Question: I am trying to set up Application Insights on an ASP.NET MVC Web Application and I am not certain on the setup required.
I have added the 'Application Insights Telemetry SDK for Services' NuGet package to my project in Visual Studio 2012.
Can someone confirm if I need both the JavaScript in my HTML:

the following code in Global.asax:
'''
protected void Application_BeginRequest(object sender, EventArgs e)
{
ServerAnalytics.BeginRequest();
ServerAnalytics.CurrentRequest.LogEvent(
Request.Url.AbsolutePath);
}
'''
I currently have both added to the project and I am getting some usage information, but it is not accurate (0 unique users for example).
I was also getting performance data, but this is no longer happening.
I have been using the links below for reference:
<URL>
<URL>
<URL>
<URL>
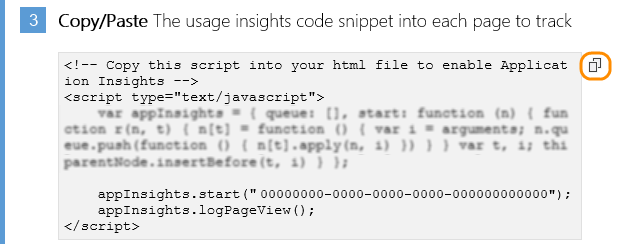
Answer: I would say it depends on your tasks.
Use only Javascript code snippet if you need to log event on Client side but use ServerAnalytics.CurrentRequest.LogEvent() if you want to write event on Server side.